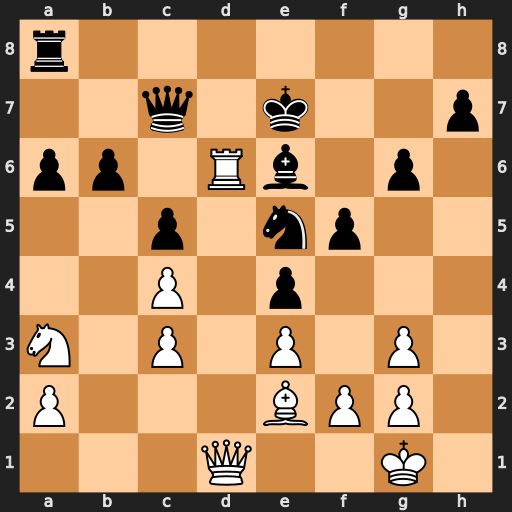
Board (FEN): r7/2q1k2p/pp1Rb1p1/2p1np2/2P1p3/N1P1P1P1/P3BPP1/3Q2K1
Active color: w
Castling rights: -
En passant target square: -
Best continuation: Rxe6+ Kxe6 Qd5+ Kf6 Qxa8